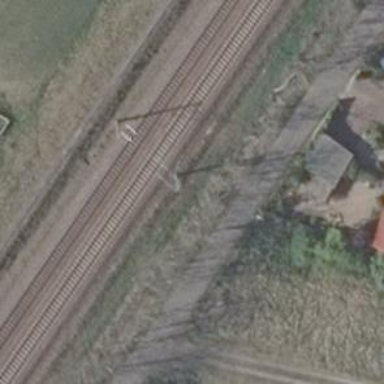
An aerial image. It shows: Railway with electrified contact lines.